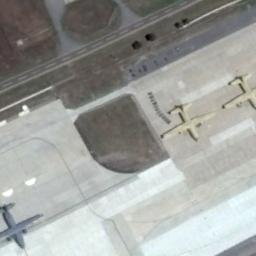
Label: airplane